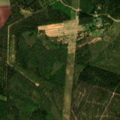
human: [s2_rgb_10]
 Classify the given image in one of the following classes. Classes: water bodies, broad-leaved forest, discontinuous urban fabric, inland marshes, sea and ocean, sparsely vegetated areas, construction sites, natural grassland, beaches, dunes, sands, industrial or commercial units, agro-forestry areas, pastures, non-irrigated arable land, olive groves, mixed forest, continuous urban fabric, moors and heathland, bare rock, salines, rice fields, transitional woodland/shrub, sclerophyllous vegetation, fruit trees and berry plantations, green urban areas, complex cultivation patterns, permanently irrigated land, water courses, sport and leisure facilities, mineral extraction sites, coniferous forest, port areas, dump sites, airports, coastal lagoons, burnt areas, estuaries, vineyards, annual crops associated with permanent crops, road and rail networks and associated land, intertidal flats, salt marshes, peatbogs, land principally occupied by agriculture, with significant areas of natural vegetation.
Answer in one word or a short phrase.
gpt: coniferous forest, mixed forest, transitional woodland/shrub